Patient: sex M, age 36
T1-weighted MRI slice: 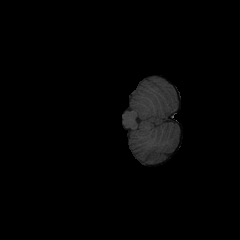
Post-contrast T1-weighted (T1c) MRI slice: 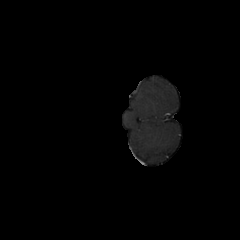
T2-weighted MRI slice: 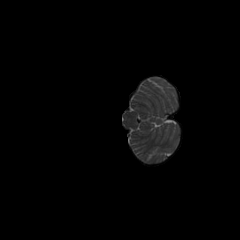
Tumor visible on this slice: no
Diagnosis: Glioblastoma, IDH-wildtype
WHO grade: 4